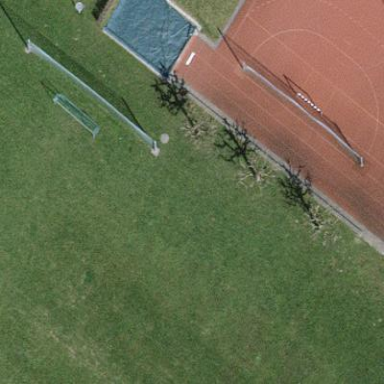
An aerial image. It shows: Athletic track located in leisure land area.